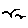
Label: bird